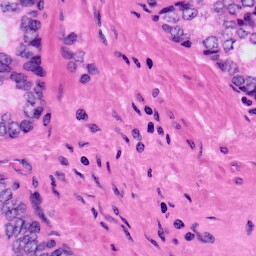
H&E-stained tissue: Prostate